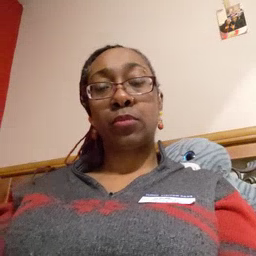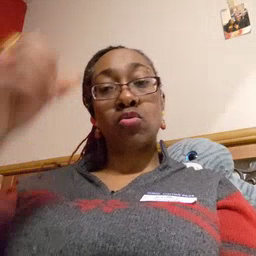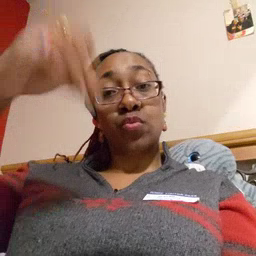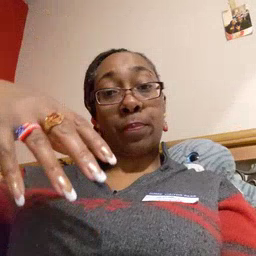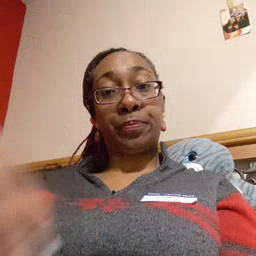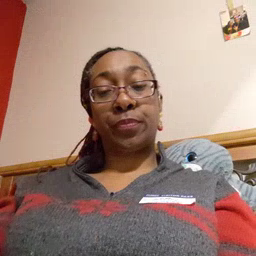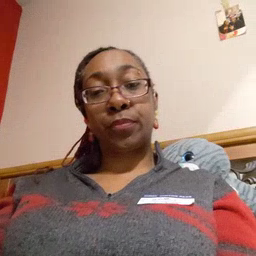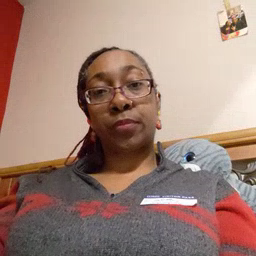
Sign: drop